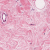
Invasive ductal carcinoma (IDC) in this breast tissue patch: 0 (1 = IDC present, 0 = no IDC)